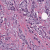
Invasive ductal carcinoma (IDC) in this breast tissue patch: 1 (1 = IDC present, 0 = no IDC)